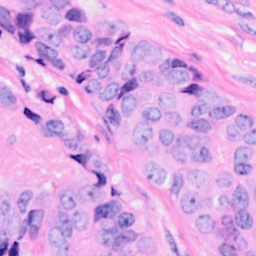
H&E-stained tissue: Breast